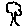
Label: tree